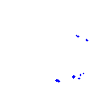
Particle: pion